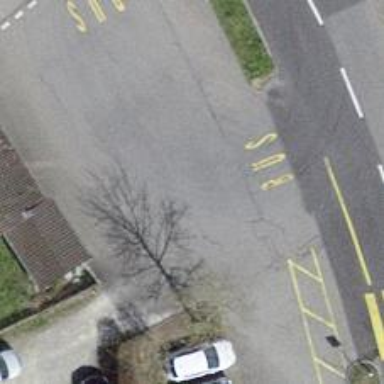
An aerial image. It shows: Public transport stop position.